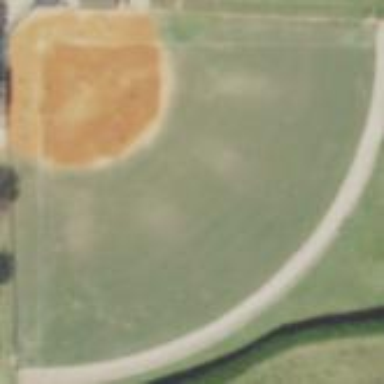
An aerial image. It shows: Baseball pitch for leisure land.